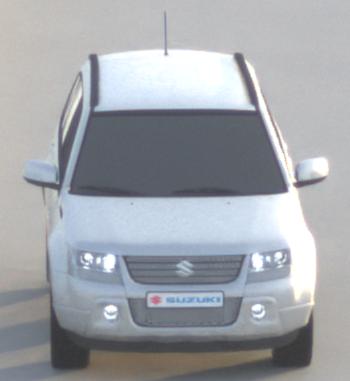
Make: Suzuki
Model: Grand Vitara
Detailed model: Gen. 1 JT
Model produced from: 2009
Model produced until: 2012
Doors: 5
Color: white
Road condition: dry road
Daytime: sunrise or sunset
Contrast: low contrast